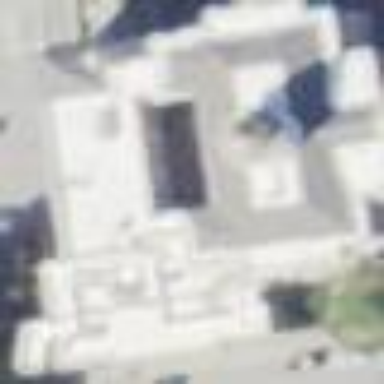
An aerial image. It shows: Public building.